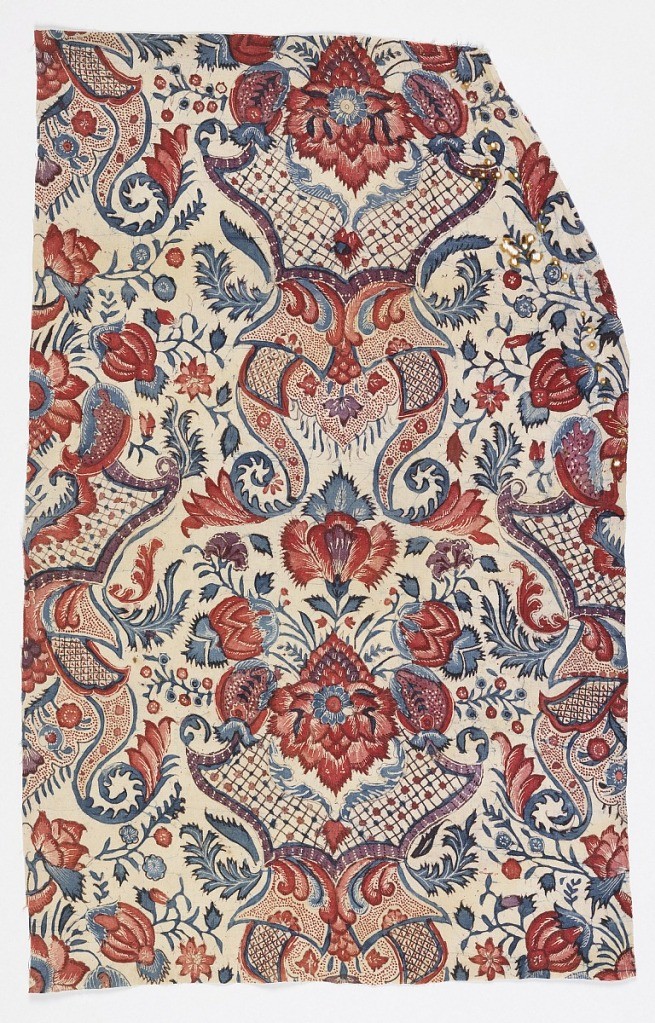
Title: Chintz
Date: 18th century
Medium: cotton Technique: mordants (2 reds, purple and black) applied by brush and pen; madder dyed; blue apparently brushed over a crackled resist; chintz on plain weave
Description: Fantastic scrolling shapes with elaborate floral bouquets.